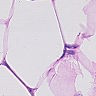
Metastatic tissue present: no